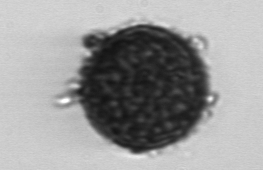
Label: Coscinodiscus